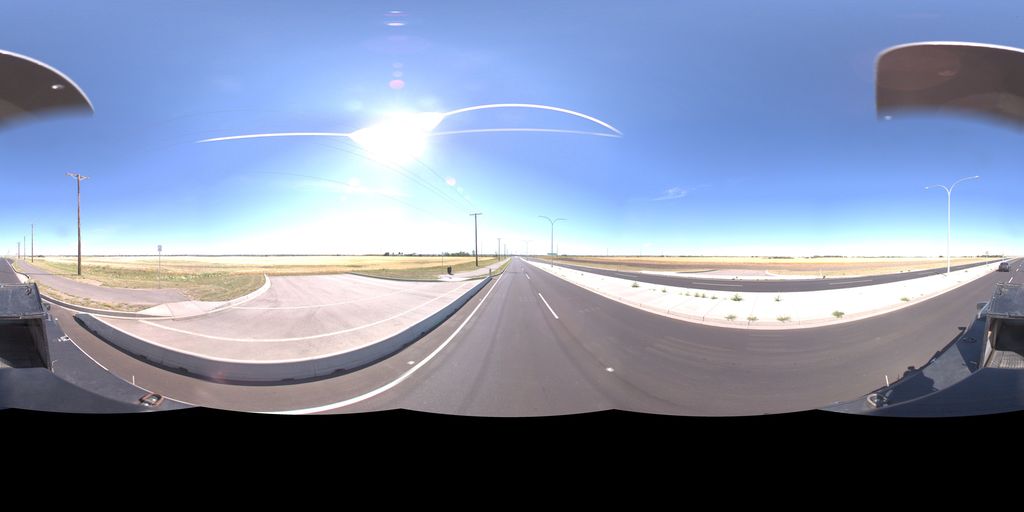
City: saskatoon